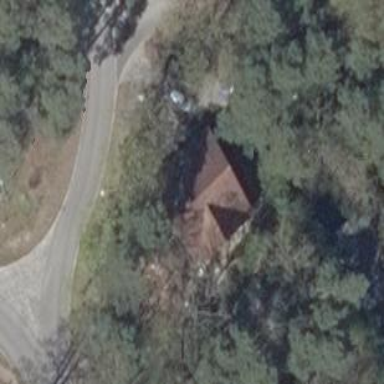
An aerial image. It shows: Detached building with gabled roof.